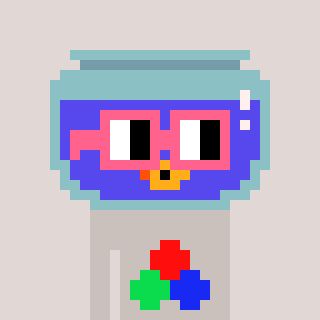
a pixel art character with square pink glasses, a goldfish-shaped head and a foggrey-colored body on a warm background